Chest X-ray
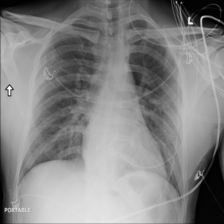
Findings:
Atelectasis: negative
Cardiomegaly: negative
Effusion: negative
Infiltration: negative
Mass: negative
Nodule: negative
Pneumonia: negative
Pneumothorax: negative
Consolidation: negative
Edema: negative
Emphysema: negative
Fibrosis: negative
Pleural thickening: negative
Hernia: negative